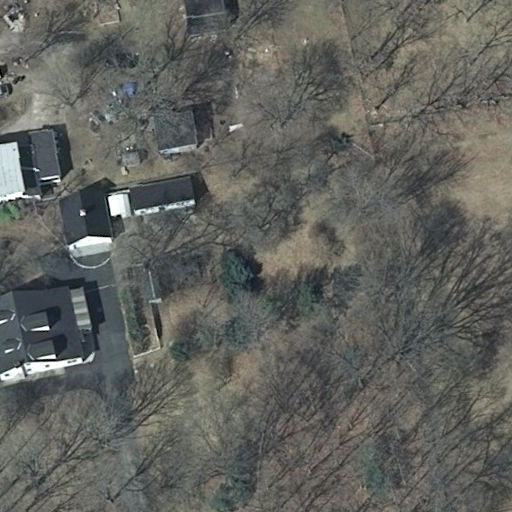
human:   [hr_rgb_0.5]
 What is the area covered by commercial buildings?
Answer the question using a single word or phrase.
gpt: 0m2

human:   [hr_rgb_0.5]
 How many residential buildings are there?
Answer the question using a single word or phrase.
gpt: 3

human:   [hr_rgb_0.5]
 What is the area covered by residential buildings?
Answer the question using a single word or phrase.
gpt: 329m2

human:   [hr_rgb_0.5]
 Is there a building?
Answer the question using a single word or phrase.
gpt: yes

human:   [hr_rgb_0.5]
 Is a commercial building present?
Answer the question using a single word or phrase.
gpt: no

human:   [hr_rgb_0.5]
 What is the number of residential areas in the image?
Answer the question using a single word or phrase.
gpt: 1

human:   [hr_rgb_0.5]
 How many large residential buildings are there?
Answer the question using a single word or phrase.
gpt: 0

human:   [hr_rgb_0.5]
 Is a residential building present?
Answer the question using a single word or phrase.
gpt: yes

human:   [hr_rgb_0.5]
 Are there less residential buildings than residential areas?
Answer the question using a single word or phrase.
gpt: no

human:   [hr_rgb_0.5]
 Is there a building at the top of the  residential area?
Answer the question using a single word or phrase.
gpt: yes

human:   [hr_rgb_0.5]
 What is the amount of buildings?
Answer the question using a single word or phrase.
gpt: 3

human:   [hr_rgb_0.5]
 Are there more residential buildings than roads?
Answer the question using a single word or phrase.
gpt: yes

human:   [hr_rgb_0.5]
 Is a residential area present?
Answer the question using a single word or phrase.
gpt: yes

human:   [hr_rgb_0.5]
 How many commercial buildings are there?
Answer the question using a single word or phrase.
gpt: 0

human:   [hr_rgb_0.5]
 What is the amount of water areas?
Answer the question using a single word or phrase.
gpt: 0

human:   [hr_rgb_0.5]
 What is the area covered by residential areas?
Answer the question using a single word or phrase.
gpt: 10611m2

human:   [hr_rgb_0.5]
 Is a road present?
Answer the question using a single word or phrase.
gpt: no

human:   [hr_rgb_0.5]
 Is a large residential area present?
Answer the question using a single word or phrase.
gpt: yes

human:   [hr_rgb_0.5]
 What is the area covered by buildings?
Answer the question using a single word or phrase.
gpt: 329m2

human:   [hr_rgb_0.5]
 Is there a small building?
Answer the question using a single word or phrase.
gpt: yes

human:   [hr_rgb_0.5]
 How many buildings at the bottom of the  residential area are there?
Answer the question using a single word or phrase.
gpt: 0

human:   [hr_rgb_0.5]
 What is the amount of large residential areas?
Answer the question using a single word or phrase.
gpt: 1

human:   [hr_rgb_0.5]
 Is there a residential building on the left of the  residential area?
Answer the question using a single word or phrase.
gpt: no

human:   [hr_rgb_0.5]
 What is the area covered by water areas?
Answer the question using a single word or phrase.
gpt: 0m2

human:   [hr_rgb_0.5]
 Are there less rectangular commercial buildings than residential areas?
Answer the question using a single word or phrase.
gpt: yes

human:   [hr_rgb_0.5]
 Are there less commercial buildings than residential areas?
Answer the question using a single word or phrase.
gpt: yes

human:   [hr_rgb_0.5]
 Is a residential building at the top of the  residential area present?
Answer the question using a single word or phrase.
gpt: yes

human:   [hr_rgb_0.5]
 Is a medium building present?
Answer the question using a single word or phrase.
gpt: yes

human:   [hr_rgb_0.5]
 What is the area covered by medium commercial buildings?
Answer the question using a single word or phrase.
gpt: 0m2

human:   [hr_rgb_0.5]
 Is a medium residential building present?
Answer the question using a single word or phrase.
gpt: yes

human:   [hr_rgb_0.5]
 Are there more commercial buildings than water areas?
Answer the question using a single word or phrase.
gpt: no

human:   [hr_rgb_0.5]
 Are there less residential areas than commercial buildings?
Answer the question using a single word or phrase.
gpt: no

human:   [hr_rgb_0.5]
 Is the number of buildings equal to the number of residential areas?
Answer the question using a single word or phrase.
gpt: no

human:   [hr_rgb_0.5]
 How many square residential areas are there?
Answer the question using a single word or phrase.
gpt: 0

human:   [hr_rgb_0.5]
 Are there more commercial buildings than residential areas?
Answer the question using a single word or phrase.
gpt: no

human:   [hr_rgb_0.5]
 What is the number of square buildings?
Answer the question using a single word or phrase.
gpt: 0

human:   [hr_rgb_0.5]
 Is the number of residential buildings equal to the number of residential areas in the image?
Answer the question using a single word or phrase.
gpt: no

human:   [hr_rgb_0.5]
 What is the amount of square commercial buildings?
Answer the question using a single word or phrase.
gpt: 0

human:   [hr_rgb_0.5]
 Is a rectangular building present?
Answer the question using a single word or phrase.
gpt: yes

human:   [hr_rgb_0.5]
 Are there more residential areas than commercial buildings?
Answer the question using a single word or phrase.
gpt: yes

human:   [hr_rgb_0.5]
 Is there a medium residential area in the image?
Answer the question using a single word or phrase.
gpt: no

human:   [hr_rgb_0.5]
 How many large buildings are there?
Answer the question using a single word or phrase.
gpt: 0

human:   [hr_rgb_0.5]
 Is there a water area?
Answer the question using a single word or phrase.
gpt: no

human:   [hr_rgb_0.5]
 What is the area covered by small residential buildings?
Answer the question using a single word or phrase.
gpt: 7m2

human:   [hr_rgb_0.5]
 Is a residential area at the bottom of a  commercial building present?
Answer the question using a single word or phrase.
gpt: no

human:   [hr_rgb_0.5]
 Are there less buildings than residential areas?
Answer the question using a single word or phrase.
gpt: no

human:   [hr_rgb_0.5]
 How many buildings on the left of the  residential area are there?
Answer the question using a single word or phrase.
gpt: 0

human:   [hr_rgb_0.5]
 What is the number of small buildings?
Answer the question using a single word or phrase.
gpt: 1

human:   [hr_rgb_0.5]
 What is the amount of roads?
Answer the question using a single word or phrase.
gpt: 0

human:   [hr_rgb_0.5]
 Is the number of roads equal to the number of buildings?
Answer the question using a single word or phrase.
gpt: no

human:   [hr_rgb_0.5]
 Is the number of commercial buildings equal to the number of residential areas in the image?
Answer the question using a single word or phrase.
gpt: no

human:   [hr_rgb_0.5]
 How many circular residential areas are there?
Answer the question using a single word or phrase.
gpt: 0

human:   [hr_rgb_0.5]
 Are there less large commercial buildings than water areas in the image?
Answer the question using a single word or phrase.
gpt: no

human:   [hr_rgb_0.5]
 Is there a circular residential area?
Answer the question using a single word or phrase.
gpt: no

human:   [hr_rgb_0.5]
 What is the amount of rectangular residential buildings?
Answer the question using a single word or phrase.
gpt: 1

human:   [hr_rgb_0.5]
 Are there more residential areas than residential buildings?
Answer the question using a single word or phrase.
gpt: no

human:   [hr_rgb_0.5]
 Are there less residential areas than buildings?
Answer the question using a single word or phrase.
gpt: yes

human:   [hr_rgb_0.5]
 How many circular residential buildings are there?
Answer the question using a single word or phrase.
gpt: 0

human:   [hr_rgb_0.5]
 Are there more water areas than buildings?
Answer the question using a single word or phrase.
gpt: no

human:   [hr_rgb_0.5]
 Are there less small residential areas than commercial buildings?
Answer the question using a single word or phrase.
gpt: no

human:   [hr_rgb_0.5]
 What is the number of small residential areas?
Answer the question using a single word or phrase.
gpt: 0

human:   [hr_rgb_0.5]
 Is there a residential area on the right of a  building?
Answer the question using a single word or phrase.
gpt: no

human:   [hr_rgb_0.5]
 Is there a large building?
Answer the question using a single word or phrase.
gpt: no

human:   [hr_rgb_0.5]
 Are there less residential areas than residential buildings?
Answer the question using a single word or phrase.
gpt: yes